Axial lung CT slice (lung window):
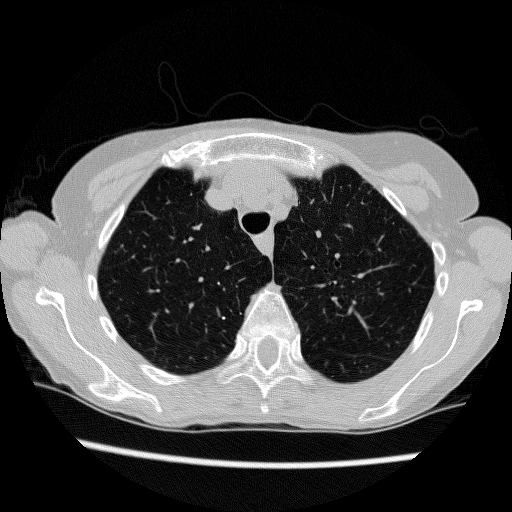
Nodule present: no